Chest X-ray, PA view. Patient: 68 years old, sex F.
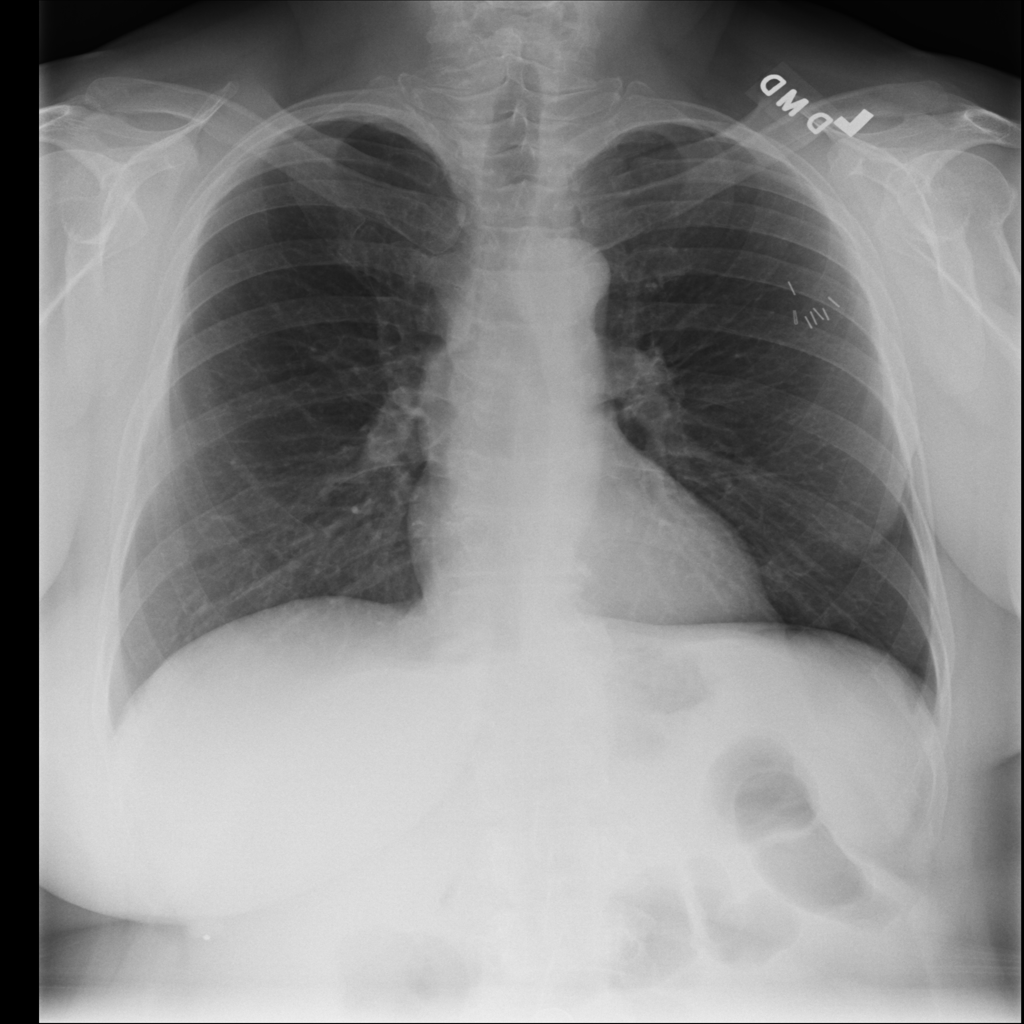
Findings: No Finding